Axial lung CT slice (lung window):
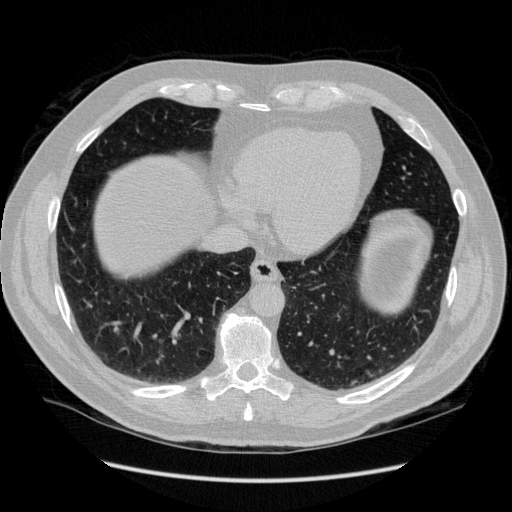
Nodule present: no